Question: I have some access applications that connect to a SQL Server database. The applications were written for Access 2003 and now are running on 2010. We are now getting this message:

It say "Missing Security Profile" No Security Profile has been set up. If I click OK then the application runs fine.
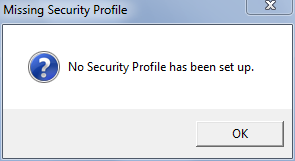
Answer: This sounds like it may be to do with <URL>. This is the default security file and is referenced in the connect string in Access 2010.